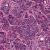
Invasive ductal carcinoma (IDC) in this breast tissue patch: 0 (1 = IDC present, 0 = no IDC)